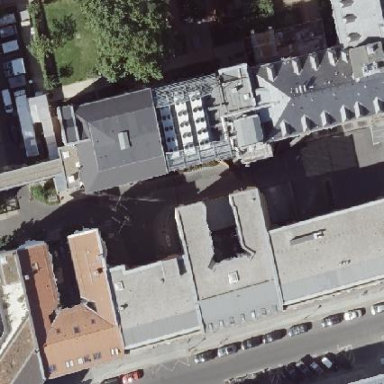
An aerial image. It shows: Hospital building.